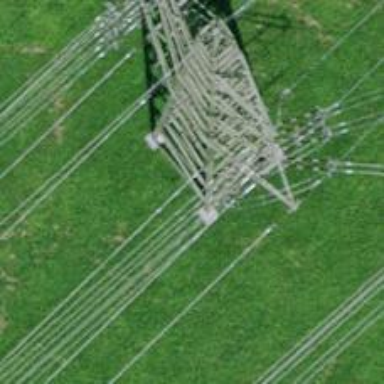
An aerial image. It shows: Three power lines with cables.